Interaction volume radius: 10 \u00c5
Interaction volume height: 10 \u00c5
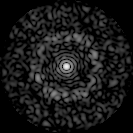
Disorder parameter: 0.8055